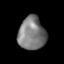
Tissue: lung
Cell type: Epithelial cells
Senescence score: 0.1727
Nuclear area (px): 878
Mean DAPI intensity: 123.38